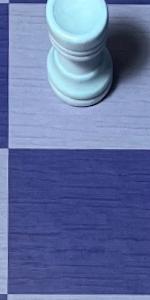
Label: Empty